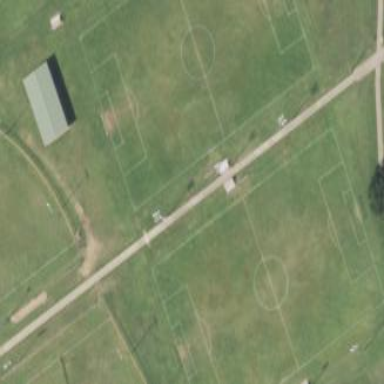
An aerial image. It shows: Recreation ground.